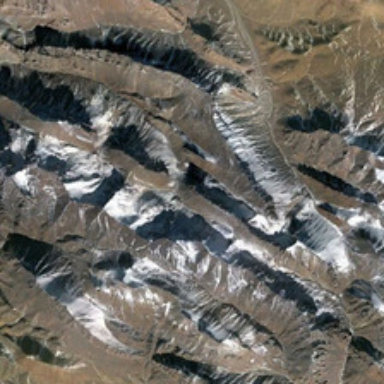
Some white snows corver part of khaki mountains .